Question: This seems easy but I have a feeling it may be many steps to achieve. Is there any easy way to do this?

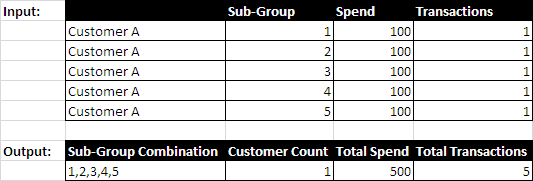
Answer: You are looking for aggregation functions, in particular, 'group_concat()'. The key is that you want to do two aggregations:
'''
select subgroupcombo, count(*) as NumCustomers, sum(spend) as TotalSpend,
sum(Transactions) as TotalTransactions
from (select customer, group_concat(subgroup order by subgroup) as subgroupcombo,
sum(spend) as spend, sum(transactions) as transactions
from input i
group by customer
) c
group by subgroupcombo;
'''